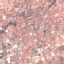
Land use / land cover class: Residential